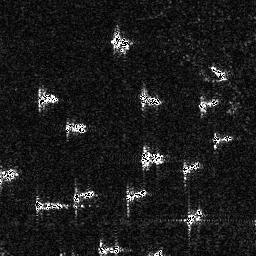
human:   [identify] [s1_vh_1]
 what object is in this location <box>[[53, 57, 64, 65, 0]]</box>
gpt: <ref>1 medium ship at the center</ref>

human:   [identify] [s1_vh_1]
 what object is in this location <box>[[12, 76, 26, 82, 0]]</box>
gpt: <ref>1 medium ship at the bottom left</ref>